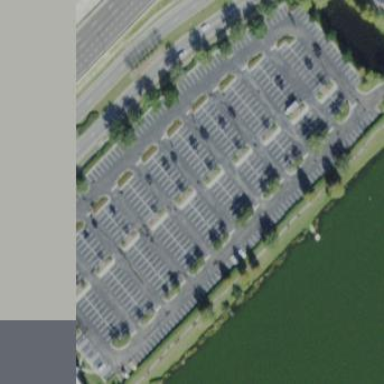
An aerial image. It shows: Parking area with surface.